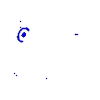
Particle: pion